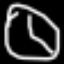
Label: clock